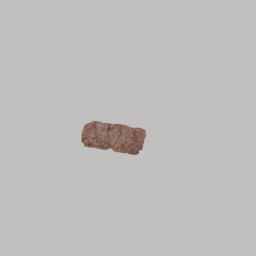
Label: nature